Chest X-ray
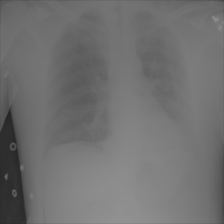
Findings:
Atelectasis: negative
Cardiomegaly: negative
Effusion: negative
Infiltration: negative
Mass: negative
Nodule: negative
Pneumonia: negative
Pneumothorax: negative
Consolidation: negative
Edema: negative
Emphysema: negative
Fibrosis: positive
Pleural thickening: negative
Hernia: negative